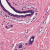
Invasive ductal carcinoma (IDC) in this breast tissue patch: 0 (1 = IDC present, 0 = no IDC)